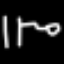
Label: leaf